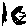
Label: moon